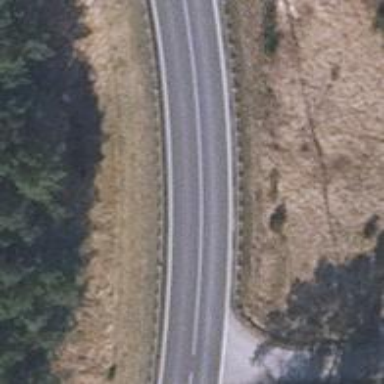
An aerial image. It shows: Secondary road with asphalt surface.